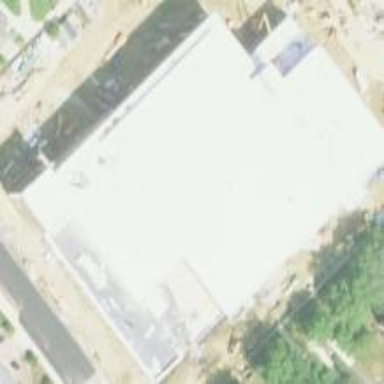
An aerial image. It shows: Building that houses fitness center.